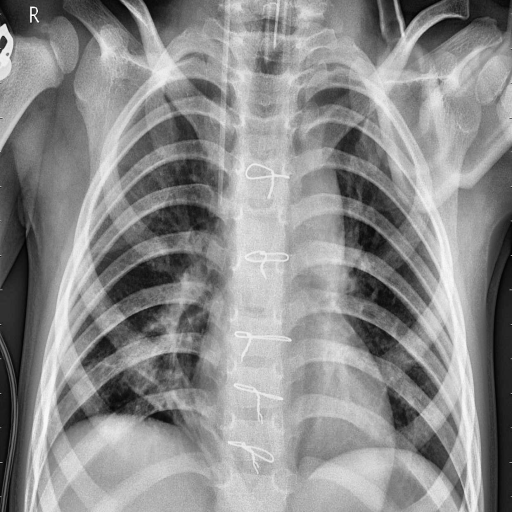
Finding: PNEUMONIA